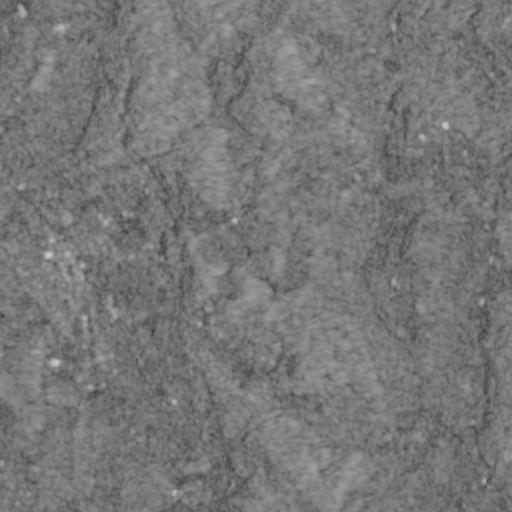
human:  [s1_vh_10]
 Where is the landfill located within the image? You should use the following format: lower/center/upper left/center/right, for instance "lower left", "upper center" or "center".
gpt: The landfill is located in the lower left of the image.
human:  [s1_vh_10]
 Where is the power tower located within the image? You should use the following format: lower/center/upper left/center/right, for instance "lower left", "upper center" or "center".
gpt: The power tower is located in the upper right of the image.
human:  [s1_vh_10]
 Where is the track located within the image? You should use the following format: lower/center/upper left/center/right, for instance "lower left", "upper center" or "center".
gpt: The track is located in the lower left of the image.
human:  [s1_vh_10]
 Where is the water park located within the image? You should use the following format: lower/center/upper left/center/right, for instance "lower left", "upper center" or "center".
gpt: The water park is located in the center left of the image.
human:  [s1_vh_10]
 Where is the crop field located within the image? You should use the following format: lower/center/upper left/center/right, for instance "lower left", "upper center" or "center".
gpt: There is no crop field in the image.

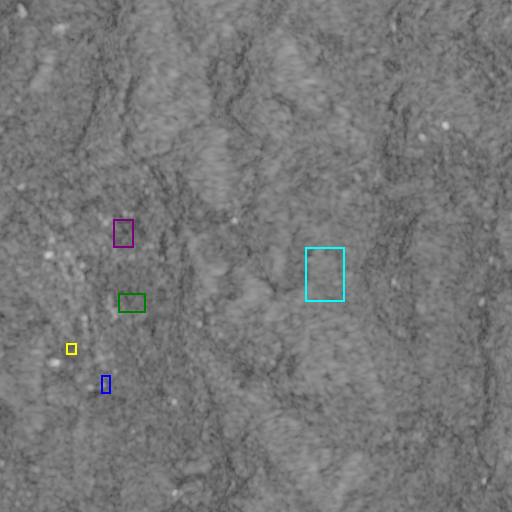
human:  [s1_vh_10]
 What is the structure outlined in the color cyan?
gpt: The structure outlined in cyan is a crop field.
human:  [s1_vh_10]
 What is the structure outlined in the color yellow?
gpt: The structure outlined in yellow is a landfill.
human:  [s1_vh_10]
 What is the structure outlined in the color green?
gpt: The structure outlined in green is a park.
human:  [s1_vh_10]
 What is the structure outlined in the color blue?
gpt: The structure outlined in blue is a parking lot.
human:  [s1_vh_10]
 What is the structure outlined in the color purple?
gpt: The structure outlined in purple is a water park.
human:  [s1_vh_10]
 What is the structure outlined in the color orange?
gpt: There is no orange outline.